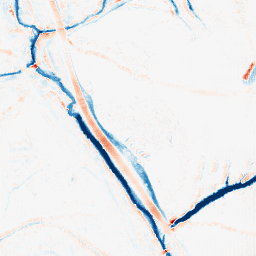
Category: morphological
Decomposition family: morphological_ellipse
Decomposition parameters: operation: average
width: 10
height: 10
Upsampling method: fft_zeropad
Upsampling parameters: scale: 8
Upsampling scale: 8